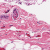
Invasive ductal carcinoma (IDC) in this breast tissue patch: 0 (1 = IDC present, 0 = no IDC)